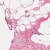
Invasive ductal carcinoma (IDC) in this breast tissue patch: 0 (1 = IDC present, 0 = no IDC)